Field crop: tomato
Growth stage: 1
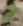
Species: solanum